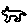
Label: cat